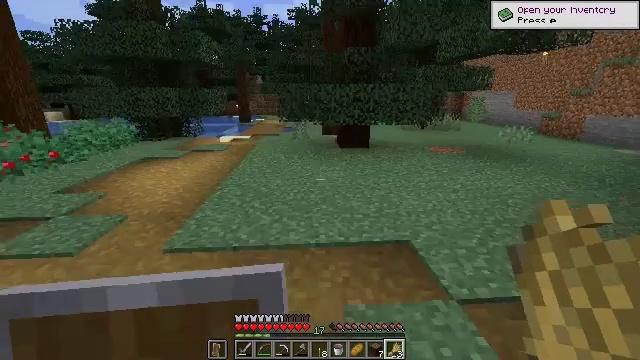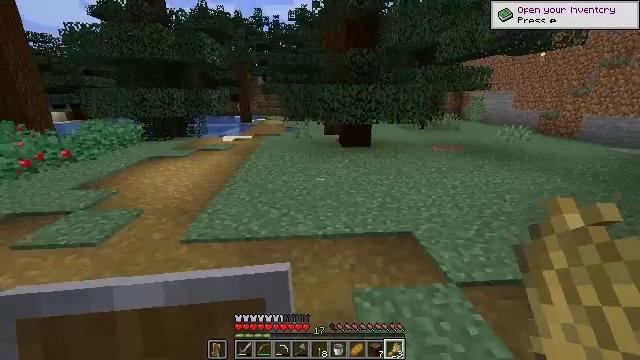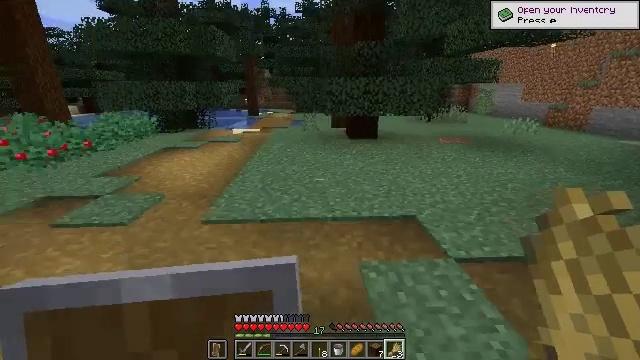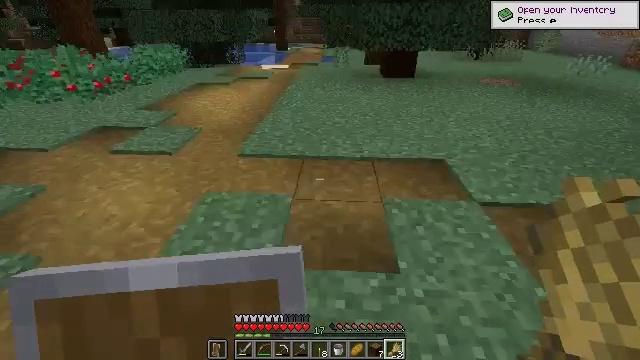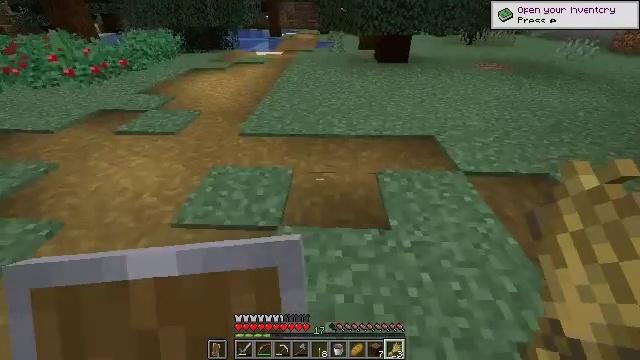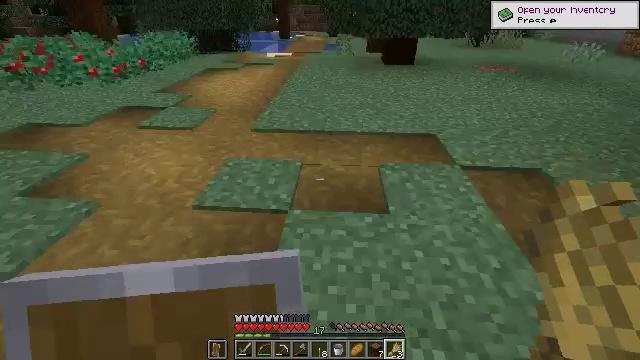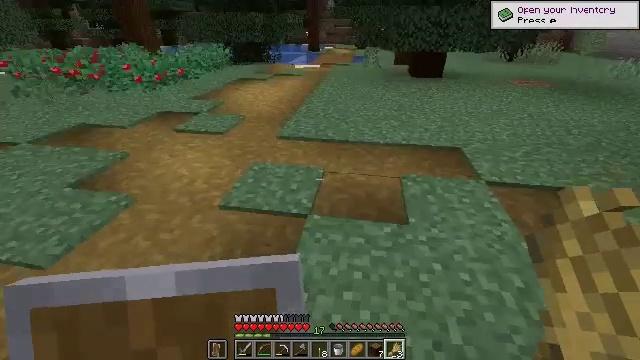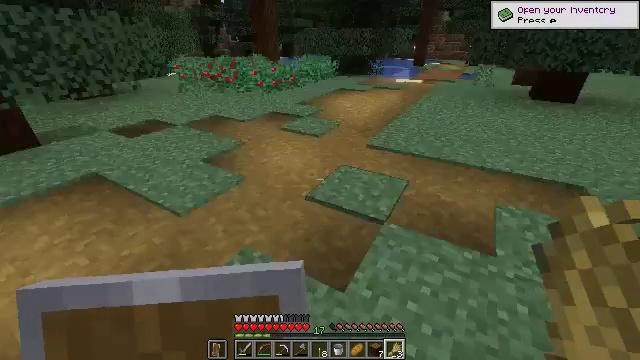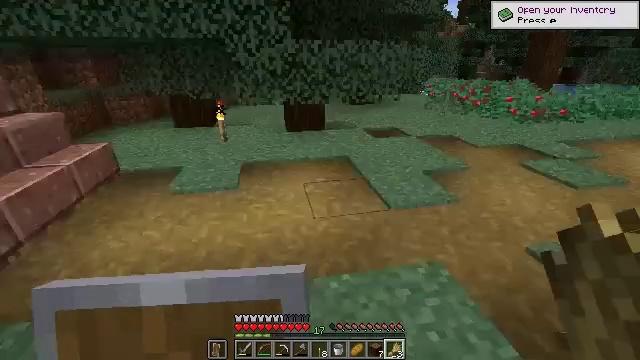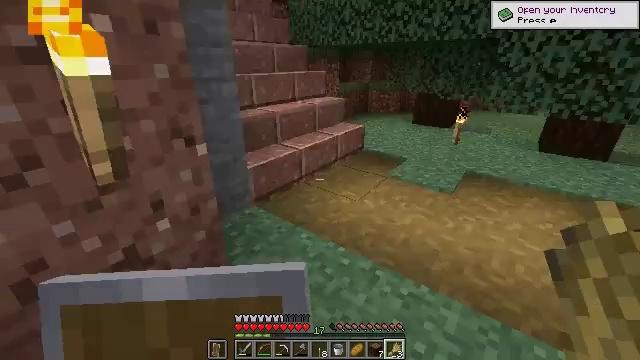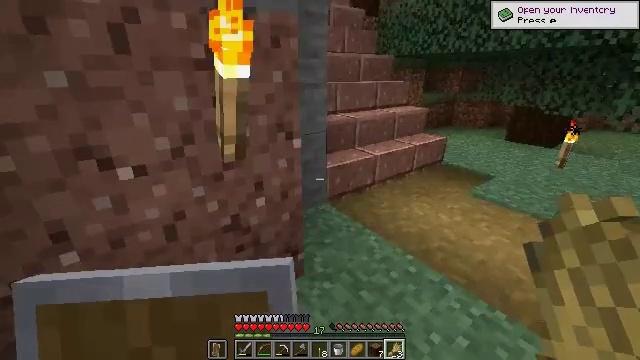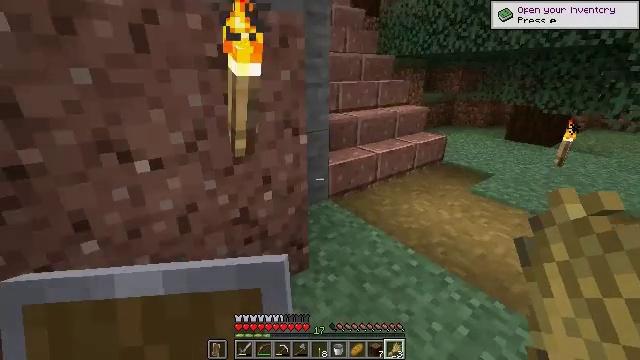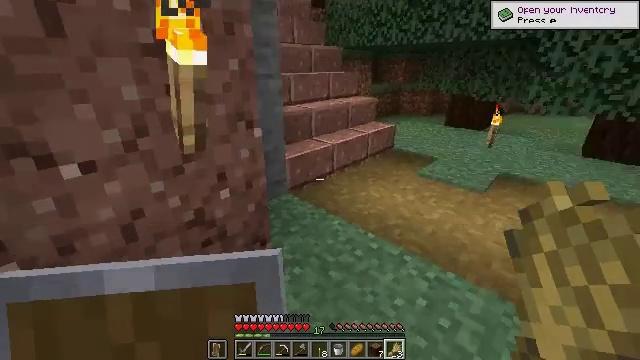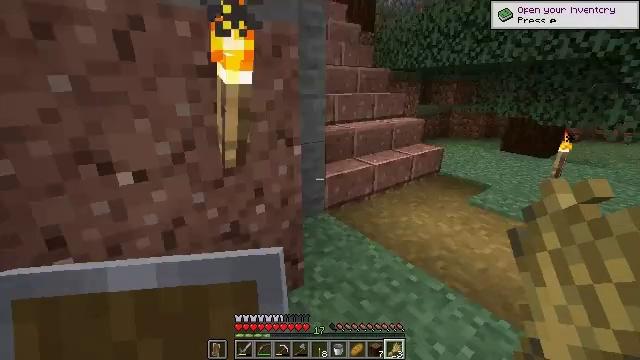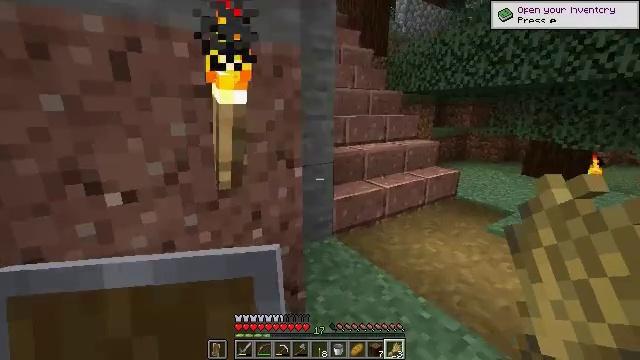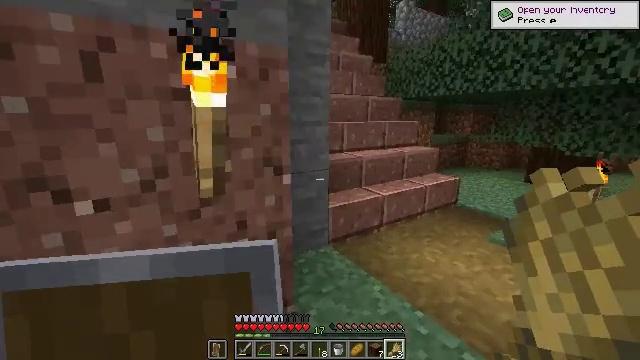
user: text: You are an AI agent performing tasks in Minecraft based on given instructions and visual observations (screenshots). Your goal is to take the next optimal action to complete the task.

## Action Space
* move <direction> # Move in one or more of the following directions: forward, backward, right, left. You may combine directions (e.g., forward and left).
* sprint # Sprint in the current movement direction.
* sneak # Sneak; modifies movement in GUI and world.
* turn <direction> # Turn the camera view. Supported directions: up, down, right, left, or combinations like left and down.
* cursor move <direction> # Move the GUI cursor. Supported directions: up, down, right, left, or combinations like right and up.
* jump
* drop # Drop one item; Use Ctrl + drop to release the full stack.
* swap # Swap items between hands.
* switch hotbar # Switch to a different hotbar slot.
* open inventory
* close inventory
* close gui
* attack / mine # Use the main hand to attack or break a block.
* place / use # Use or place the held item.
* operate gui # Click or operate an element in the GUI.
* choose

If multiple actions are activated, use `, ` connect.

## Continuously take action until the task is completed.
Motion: motion action
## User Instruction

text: Hold left click to mine the cobblestone wall.
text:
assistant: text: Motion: move back
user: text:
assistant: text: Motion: move back, turn left and down
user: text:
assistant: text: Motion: move back, turn left and down
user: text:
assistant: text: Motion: move back, turn right and down
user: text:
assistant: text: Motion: move back, turn left
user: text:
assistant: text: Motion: move back, turn left and up
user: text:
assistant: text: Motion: move back, turn left and up
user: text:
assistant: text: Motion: move back, turn left and up
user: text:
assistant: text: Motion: move back, turn left
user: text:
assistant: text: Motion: move back, turn left and up
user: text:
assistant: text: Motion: no_op
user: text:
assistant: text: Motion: move forward, turn right and down
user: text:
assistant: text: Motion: move forward and move right, turn left and up
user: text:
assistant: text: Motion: move forward and move right, turn left and up
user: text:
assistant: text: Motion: move forward and move right, turn up
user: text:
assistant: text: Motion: move forward and move right
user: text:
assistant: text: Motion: move forward and move right
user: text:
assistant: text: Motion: move forward and move right
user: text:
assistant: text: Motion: move forward and move right
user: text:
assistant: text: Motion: move forward and move right, turn left
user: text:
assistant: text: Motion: move forward and move right, turn left and up
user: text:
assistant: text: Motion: move forward and move right, turn left and up
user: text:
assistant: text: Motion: move forward and move right, turn left and up
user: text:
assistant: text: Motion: move forward and move right, turn left and up
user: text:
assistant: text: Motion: move forward and move right
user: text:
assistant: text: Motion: move forward and move right, turn right
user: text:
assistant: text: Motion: move forward and move right, turn left and down
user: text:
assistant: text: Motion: move forward and move right, turn left and down
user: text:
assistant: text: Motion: move forward and move right, turn left and down
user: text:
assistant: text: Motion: turn left and down